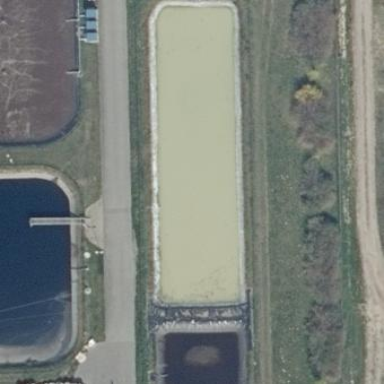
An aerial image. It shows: Pond with natural water.